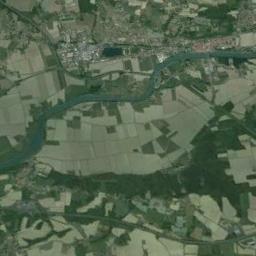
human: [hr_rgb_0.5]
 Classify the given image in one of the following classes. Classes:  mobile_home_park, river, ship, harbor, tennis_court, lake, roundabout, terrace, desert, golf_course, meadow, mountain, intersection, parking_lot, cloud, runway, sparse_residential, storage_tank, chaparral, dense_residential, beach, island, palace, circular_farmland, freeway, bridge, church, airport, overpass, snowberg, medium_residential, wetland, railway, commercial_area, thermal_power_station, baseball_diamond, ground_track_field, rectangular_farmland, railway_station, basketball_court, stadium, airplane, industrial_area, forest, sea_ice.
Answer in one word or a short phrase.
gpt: river